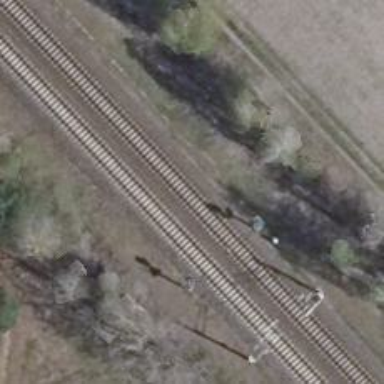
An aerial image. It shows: Signal light at railway crossing.